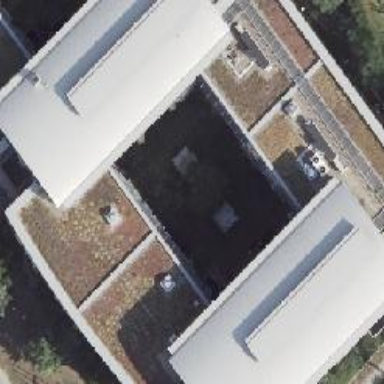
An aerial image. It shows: Part of building.